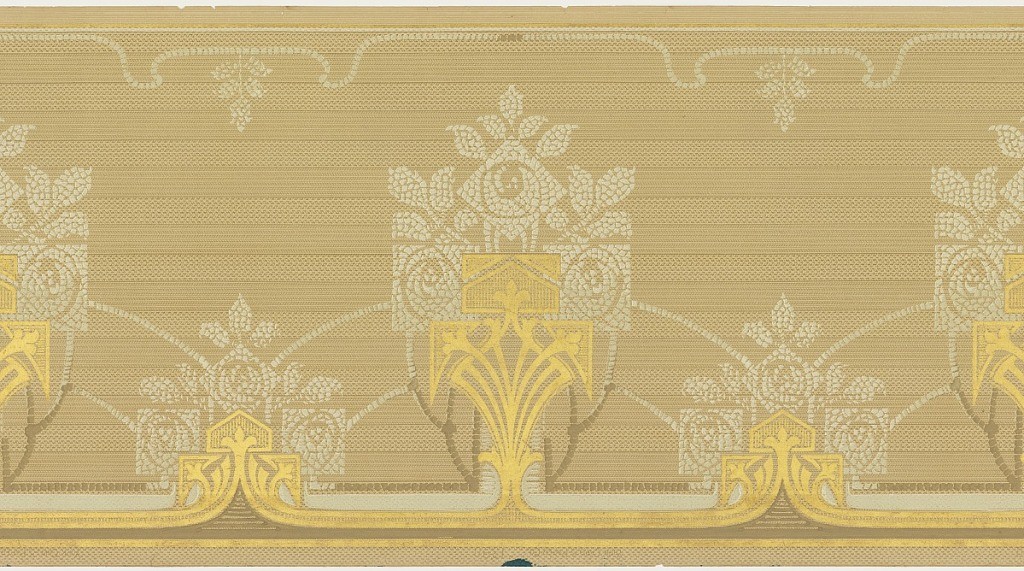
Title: Frieze
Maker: York Card & Paper Co., 1891
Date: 1905–1915
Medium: Machine-printed paper
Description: A repeating design of large and small geometric chandeliers of gold, silvery gray and white hung from a complementary border, all connected by pearl-like chains, upon a beige ground ribbed with a brown geometric design. At the bottom, a faint design in white complementing the sequence above. Printed in beige, brown, white, silvery gray and gilt.